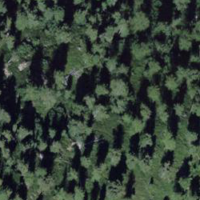
EUNIS habitat code: 43
Species observed at this site:
Briza media
Galium anisophyllon
Vaccinium vitis-idaea
Euphorbia cyparissias
Pilosella officinarum
Campanula barbata
Phyteuma betonicifolium